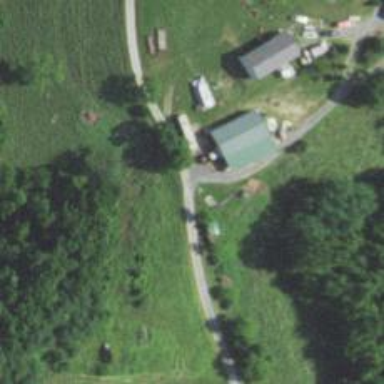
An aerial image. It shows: Driveway.